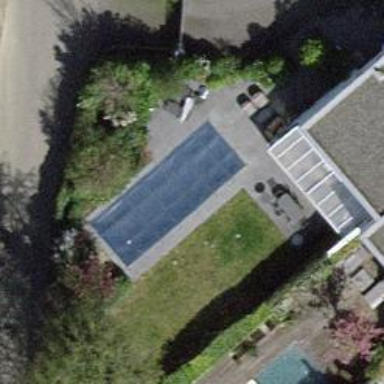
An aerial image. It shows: Swimming pool located in leisure land.